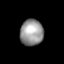
Tissue: prostate
Cell type: B cells
Senescence score: 0.8422
Nuclear area (px): 599
Mean DAPI intensity: 150.062